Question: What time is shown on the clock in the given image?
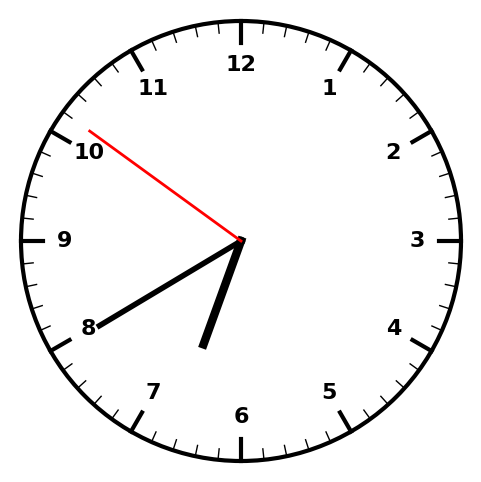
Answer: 06:39:51